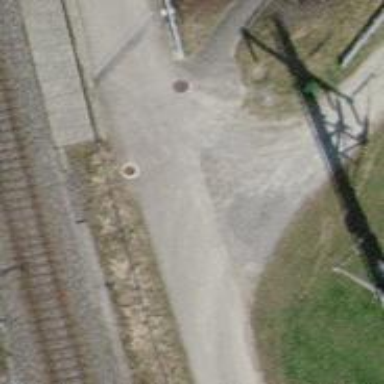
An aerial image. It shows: Asphalt track with grade1 track type mainly used by agricultural motorcars.